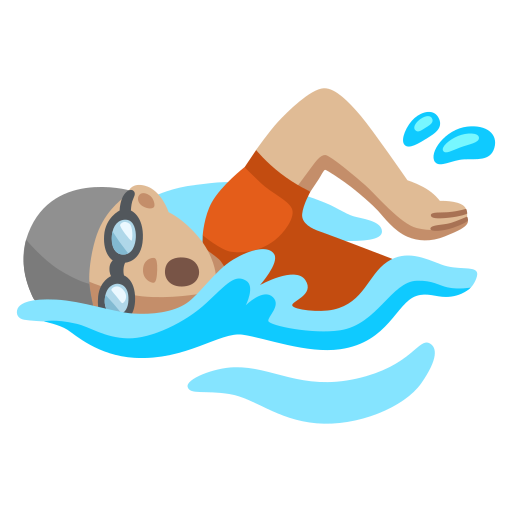
Emoji: 🏊🏼